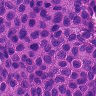
Metastatic tissue present: yes